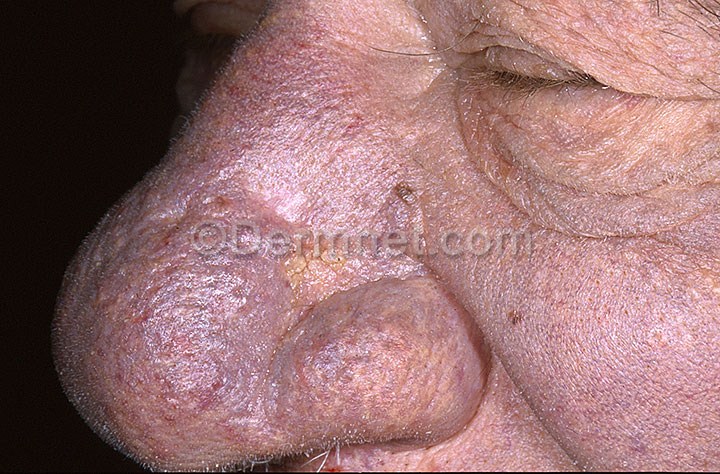
Disease: Acne and Rosacea Photos